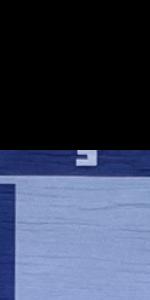
Label: Empty